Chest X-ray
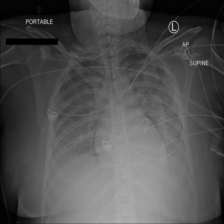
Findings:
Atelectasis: negative
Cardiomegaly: negative
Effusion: negative
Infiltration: negative
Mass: negative
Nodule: negative
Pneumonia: negative
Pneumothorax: negative
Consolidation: negative
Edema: negative
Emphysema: negative
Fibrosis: negative
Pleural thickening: negative
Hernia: negative